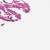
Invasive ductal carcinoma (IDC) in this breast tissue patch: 0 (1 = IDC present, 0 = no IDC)